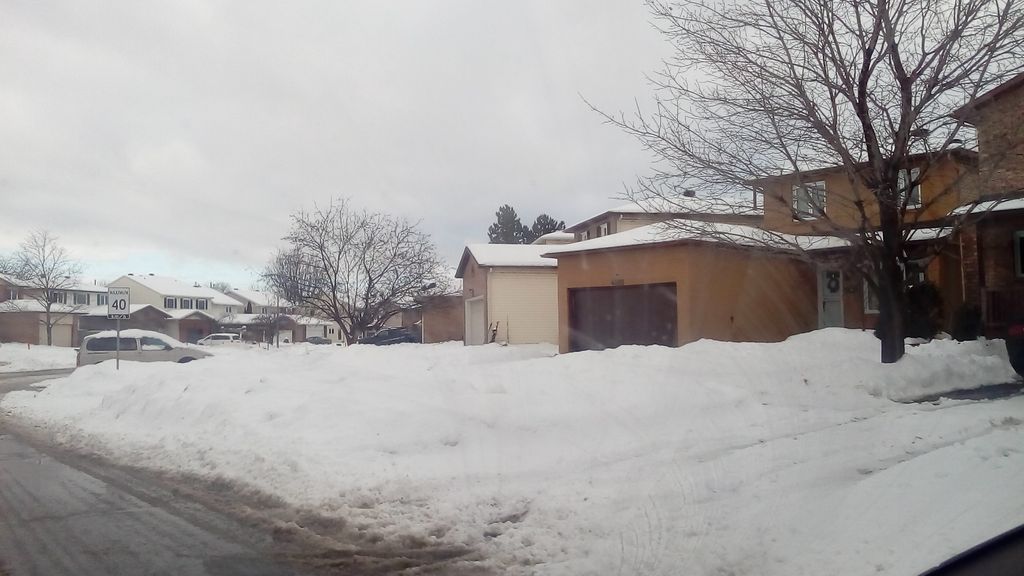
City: ottawa-gatineau